Field crop: maize
Growth stage: 2
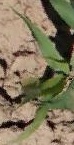
Species: maize